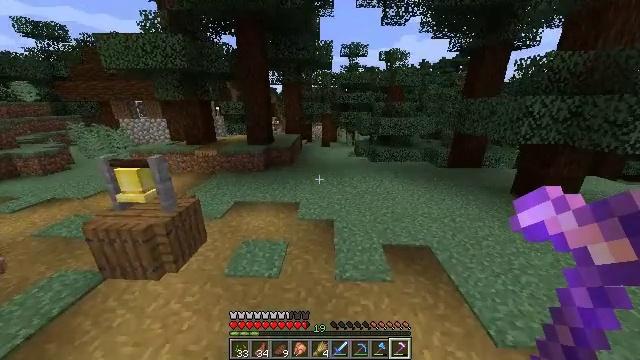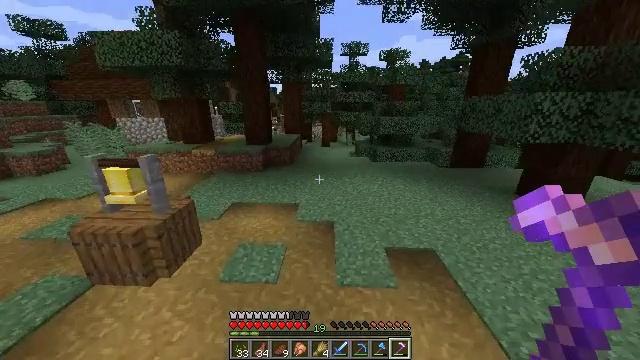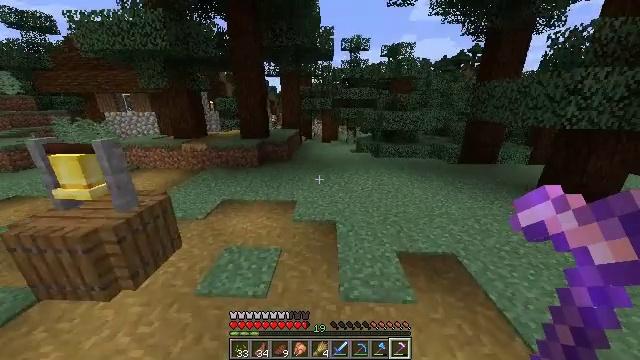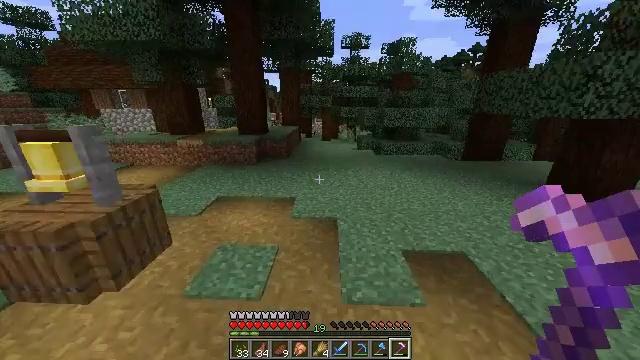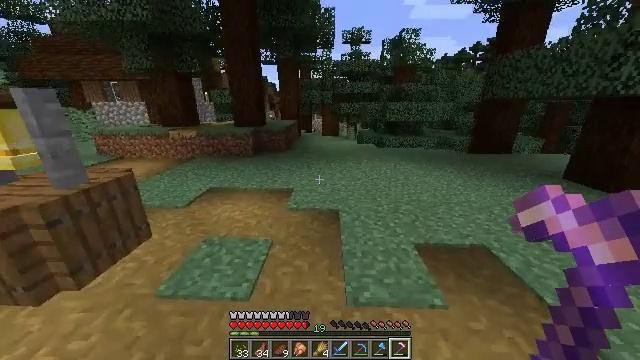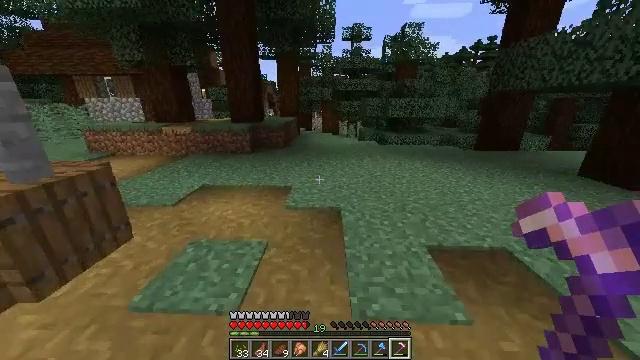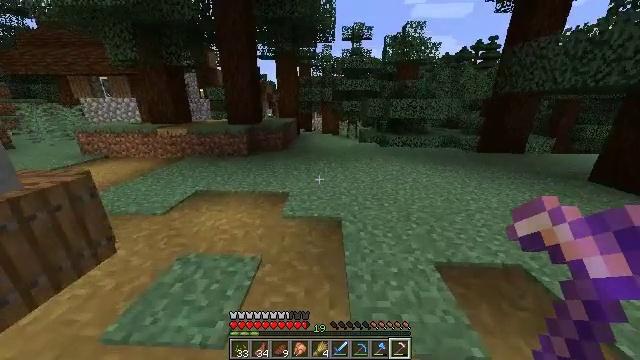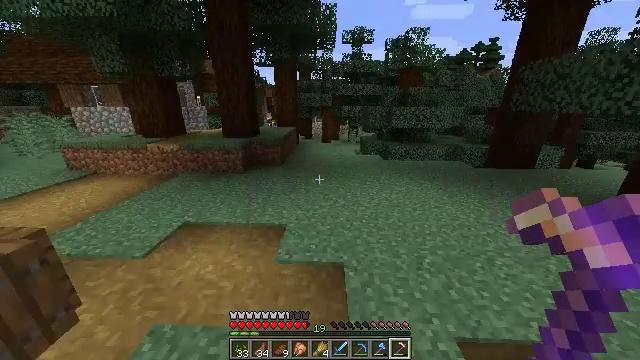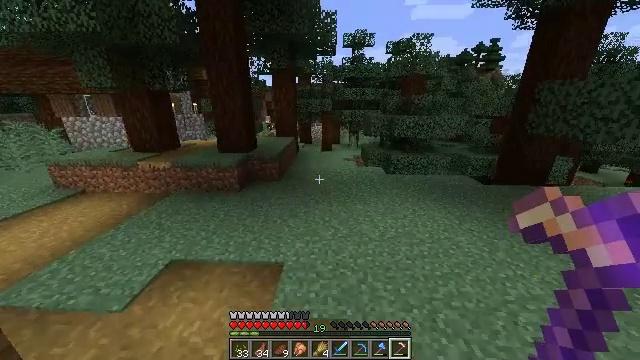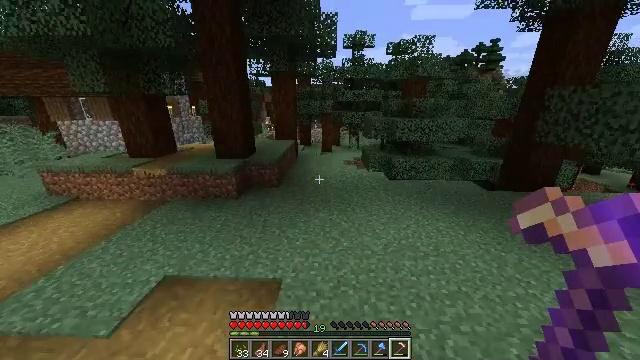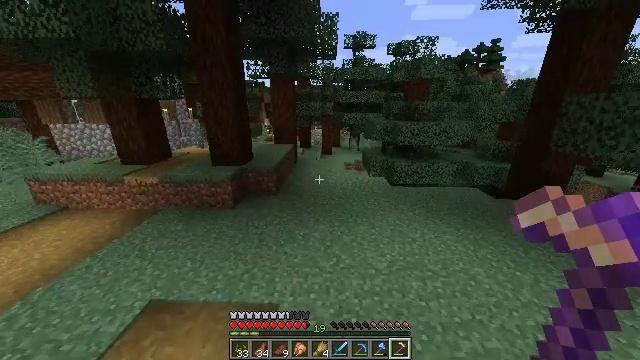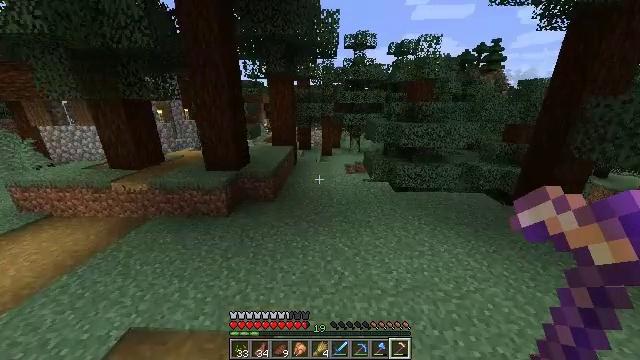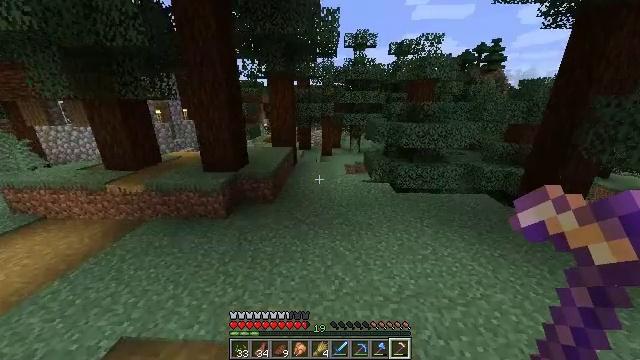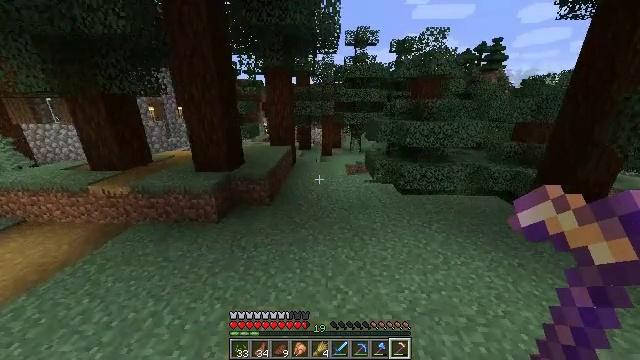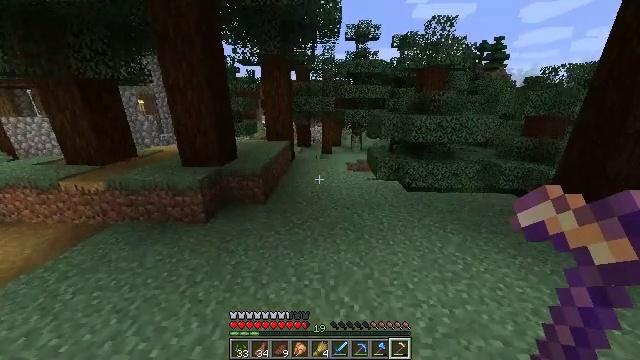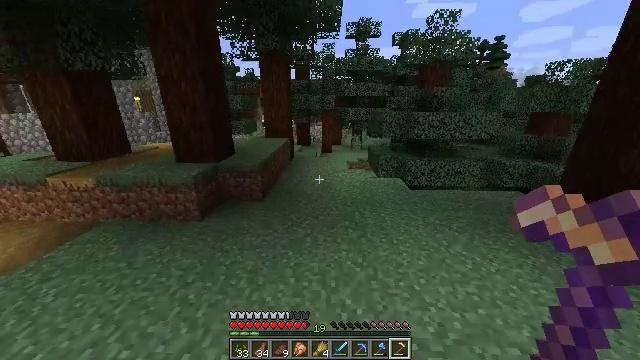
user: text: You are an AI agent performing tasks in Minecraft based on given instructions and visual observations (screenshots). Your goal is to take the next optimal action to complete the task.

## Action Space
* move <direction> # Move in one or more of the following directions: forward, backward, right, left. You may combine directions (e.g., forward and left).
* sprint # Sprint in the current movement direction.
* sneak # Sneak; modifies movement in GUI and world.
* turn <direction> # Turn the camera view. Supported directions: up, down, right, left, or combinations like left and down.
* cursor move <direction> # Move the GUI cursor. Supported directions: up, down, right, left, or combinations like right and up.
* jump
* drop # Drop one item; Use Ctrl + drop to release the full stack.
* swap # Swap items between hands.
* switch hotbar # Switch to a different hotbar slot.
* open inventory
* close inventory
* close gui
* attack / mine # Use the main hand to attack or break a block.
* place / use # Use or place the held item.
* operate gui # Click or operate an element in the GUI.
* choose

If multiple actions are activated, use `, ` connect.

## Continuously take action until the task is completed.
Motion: motion action
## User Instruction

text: Break the powered rail to collect it.
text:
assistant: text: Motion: move forward, jump
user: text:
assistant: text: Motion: move forward, jump
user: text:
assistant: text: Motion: move forward, jump
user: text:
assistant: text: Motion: move forward, jump
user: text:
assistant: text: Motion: move forward, sprint, jump
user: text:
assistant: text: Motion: move forward, sprint, jump
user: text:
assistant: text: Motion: move forward, sprint, jump
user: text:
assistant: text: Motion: move forward, jump
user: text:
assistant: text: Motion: move forward, jump
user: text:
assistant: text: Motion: move forward, jump
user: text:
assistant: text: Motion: move forward, jump
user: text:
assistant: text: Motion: move forward, jump
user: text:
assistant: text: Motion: move forward, jump
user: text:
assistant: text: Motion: move forward, jump
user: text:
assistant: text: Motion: move forward, jump
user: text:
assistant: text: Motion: move forward, jump
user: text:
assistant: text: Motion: move forward, sprint, jump
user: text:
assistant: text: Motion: move forward, sprint, jump
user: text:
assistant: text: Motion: move forward, sprint, jump
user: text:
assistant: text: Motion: move forward, sprint, jump
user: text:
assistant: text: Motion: move forward, jump
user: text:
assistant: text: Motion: move forward, jump
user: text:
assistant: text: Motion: move forward, jump
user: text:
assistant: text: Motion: move forward, jump
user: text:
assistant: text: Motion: move forward, jump
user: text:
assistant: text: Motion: move forward, jump
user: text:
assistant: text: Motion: move forward, jump
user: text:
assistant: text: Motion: move forward, sprint, jump
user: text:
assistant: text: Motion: move forward, sprint, jump
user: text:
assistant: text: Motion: move forward, sprint, jump